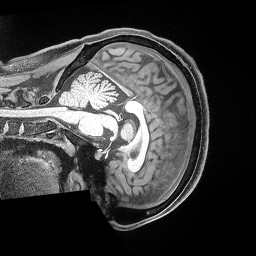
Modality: T1w
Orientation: sagittal
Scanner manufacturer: siemens
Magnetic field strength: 3 T
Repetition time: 2.53 s
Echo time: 0.00169 s